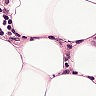
Metastatic tissue present: no